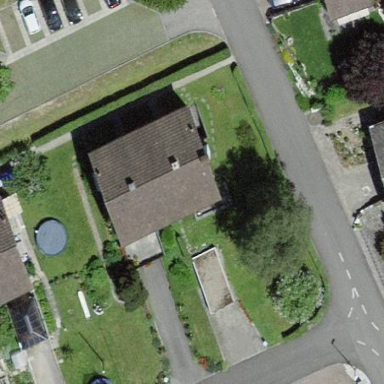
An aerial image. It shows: Terrace building with gabled roof.